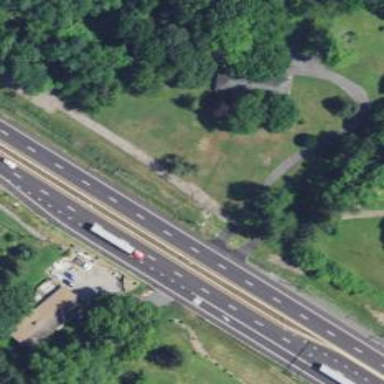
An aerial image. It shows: Trunk highway.